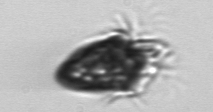
Label: Strombidium_tintinnodes